Question: My problem is I Have an isometric grid, just based on the X,Y values:
Each time you click a button for instance road than this item is pushed to an array()
'''
//
addChild(roadTiles);
gameAssets.push(roadTiles);
arrangeAssets();
//
'''
My arrangeAssets method just checks the array "no point posting as it fails most of the time.gennerally some items update but not all.
So im hoping some one has a solution to check X,Y value then setChildIndex of Array.
I have looked, keep getting reffered to 3rd party as3 engines which im not interested in as i want to make my own and have better understanding.

or is this not possible as im only using an X,Y grid
'''
arrangeAssets();{
var i:int = gameAssets.length;
while(i--){
if (getChildIndex(sortedItems[i]) != i) {
gameAssets.sortOn("y", Array.NUMERIC);
setChildIndex(gameAssets[i], i);
}
}
'''
I only add the items on top of the grass grid into the array.
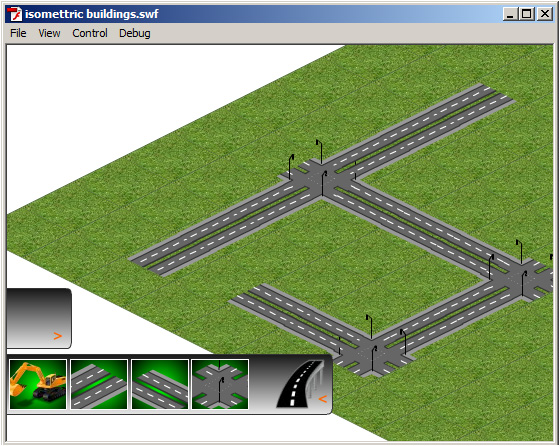
Answer: assuming that the left most point is 'x: 0, y:0' the tiles are covering each other going from a high 'x' and low 'y' to a low 'x' and high 'y' values.
I would add a 'weight' variable (call it what you like), and calculate it from '(totalx - x) * y'
this would have the top-most corner have a value of 0, and the bottom most have the highest value. every row (diagonal really) would be the same.
Then sort on the 'weight' and you have a list of items in the relative z stack.
this doesn't really address the setchildIndex, because you can't have two items there. a hack would be to remove all and add them back in the order. (you could have a temp child, that you add as children to, that way you don't have to remove the children as it is done automatically)
I found this image that shows the 'weight' as '_y'from <URL>

the _y is the same because '(totalx - x) * y' values horizontally are the same